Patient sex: M
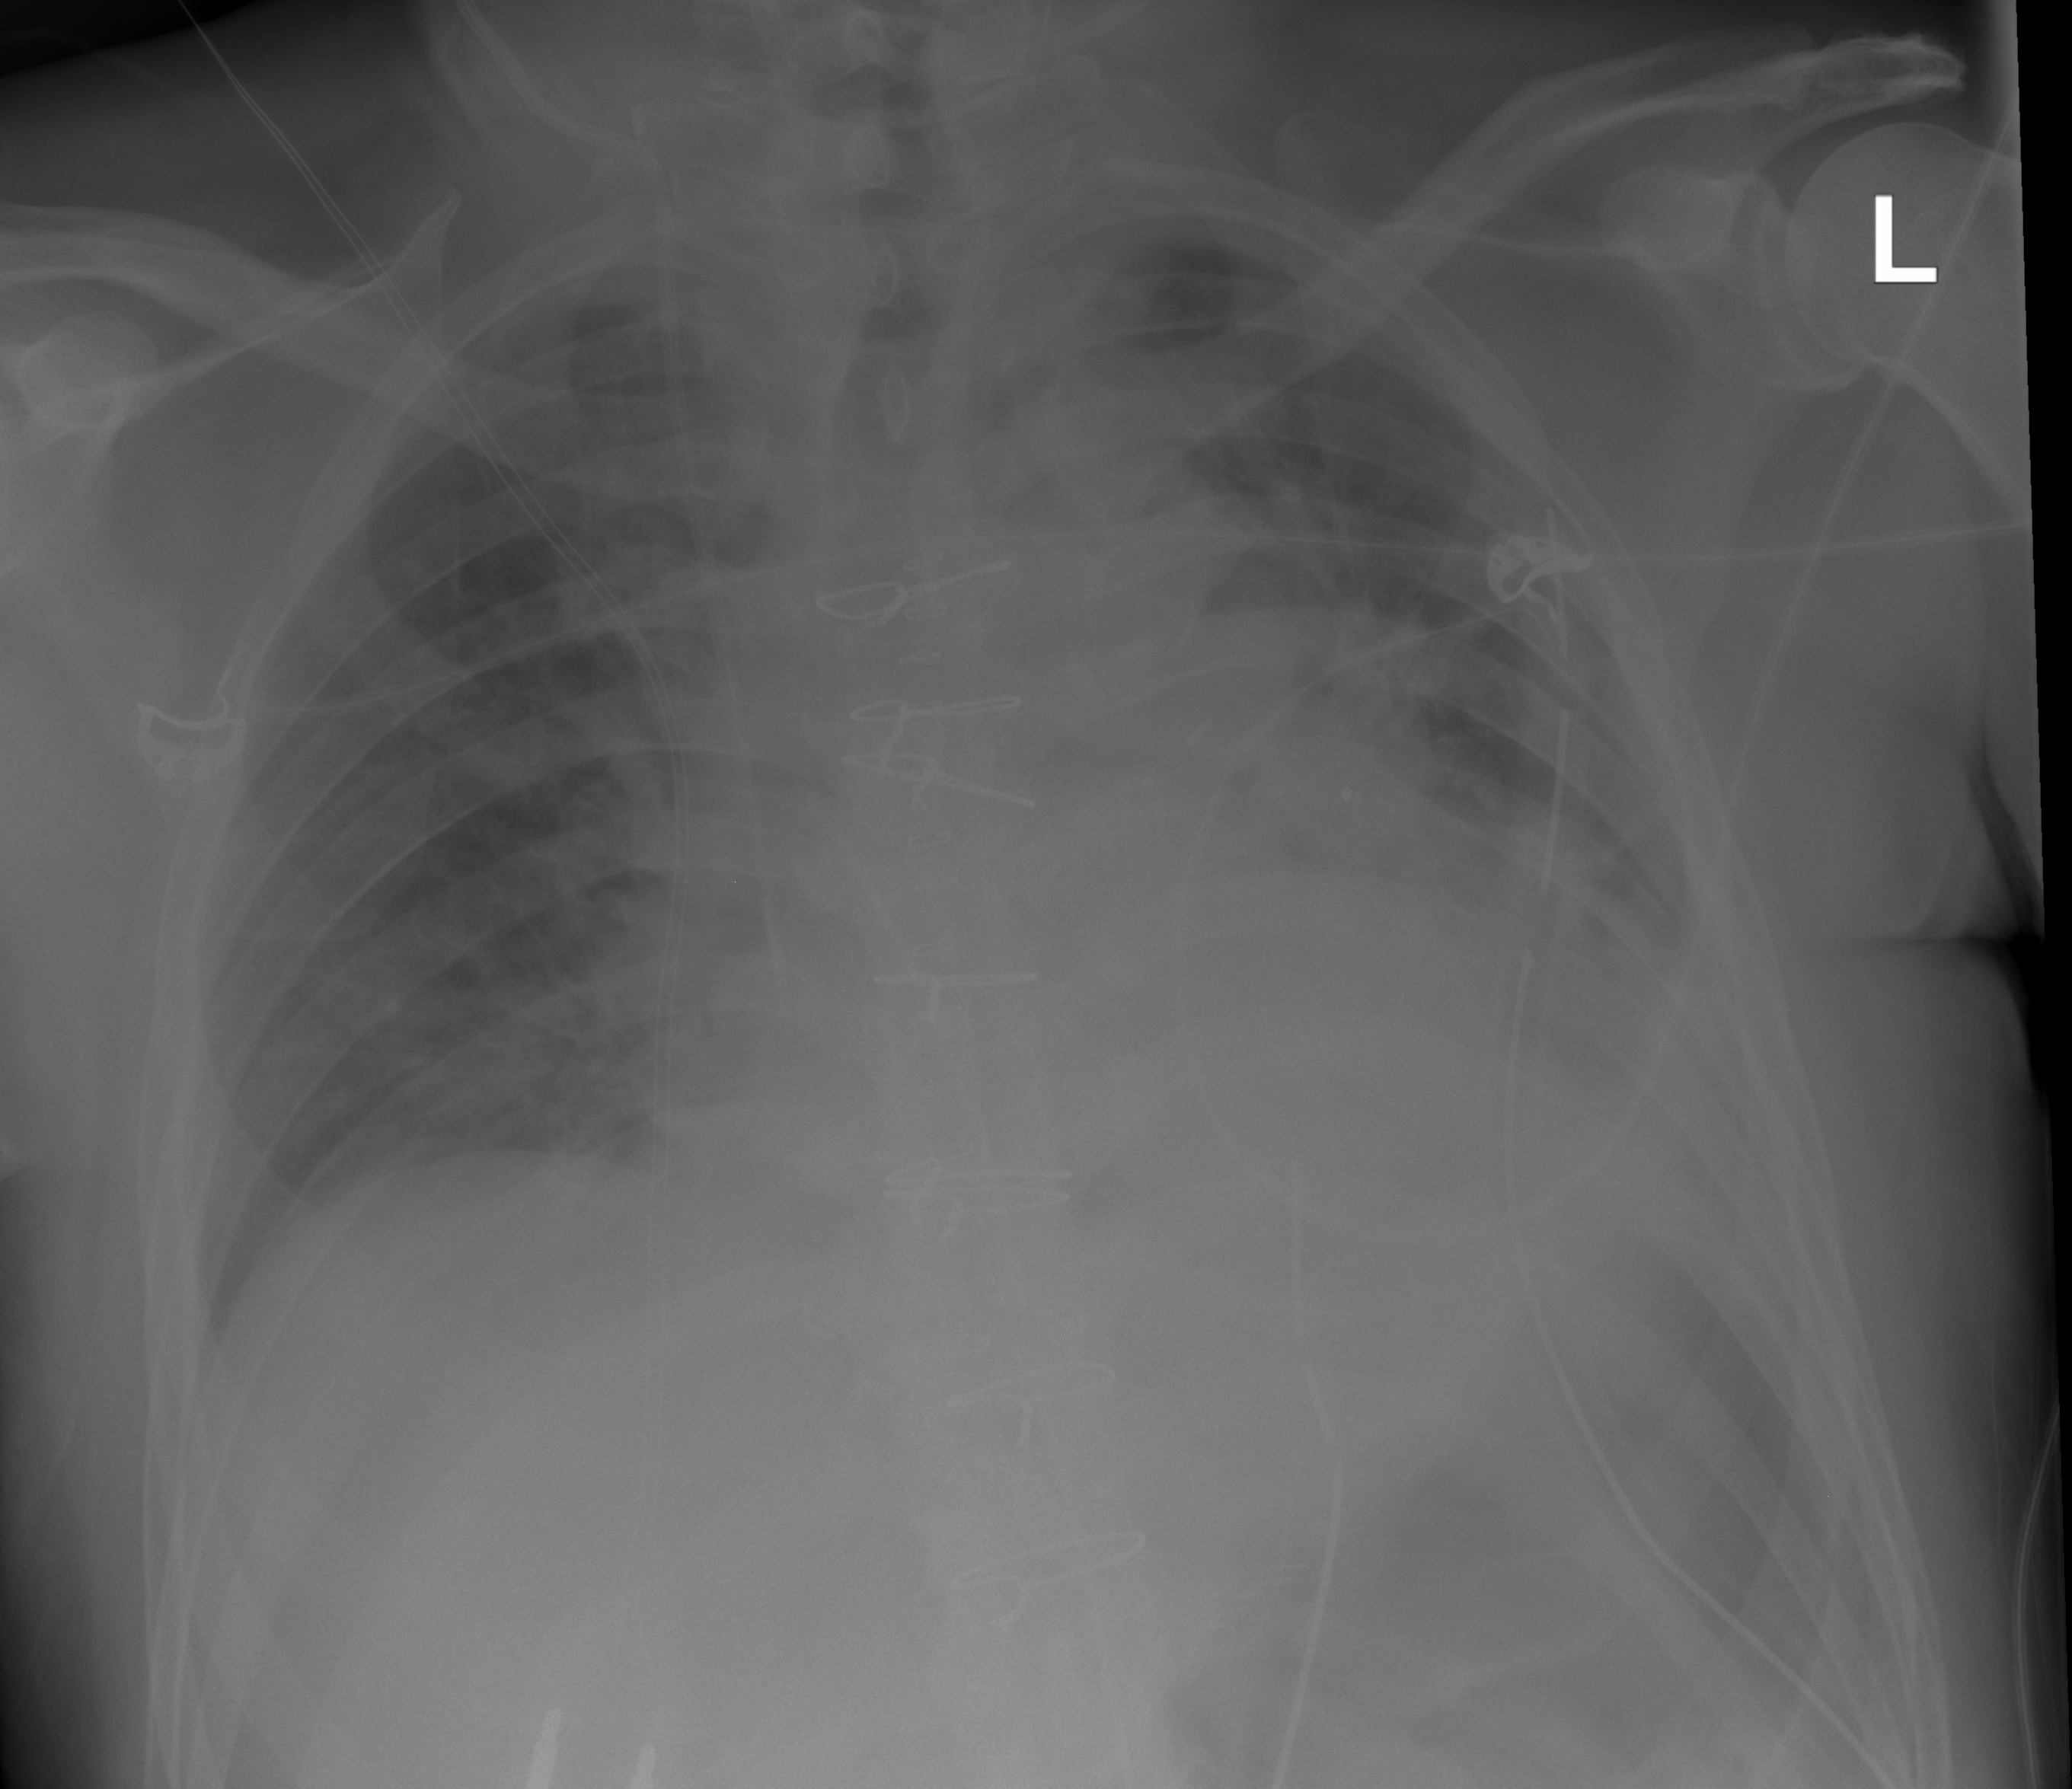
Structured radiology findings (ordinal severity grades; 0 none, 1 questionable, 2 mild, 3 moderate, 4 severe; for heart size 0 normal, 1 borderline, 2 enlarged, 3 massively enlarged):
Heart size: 2
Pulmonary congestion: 2
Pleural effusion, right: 2
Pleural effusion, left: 2
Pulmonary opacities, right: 2
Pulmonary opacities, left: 0
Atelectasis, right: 2
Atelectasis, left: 2